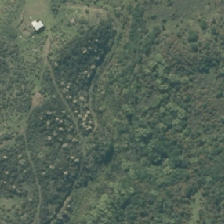
Land cover: grose_broom